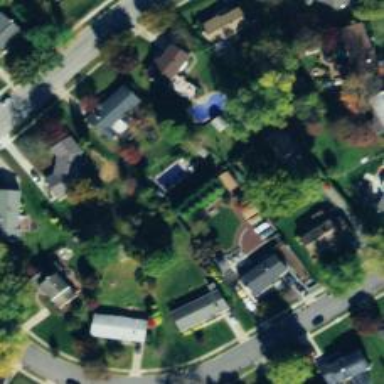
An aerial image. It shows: Neighborhood.